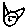
Label: cat